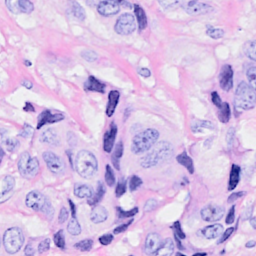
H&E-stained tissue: Breast